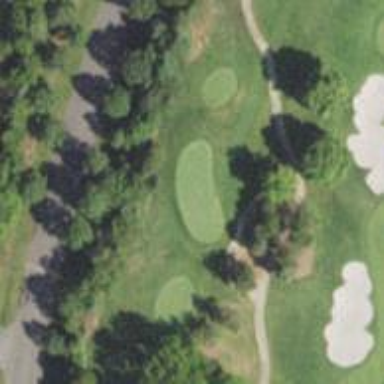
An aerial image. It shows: Path for both road and golf.